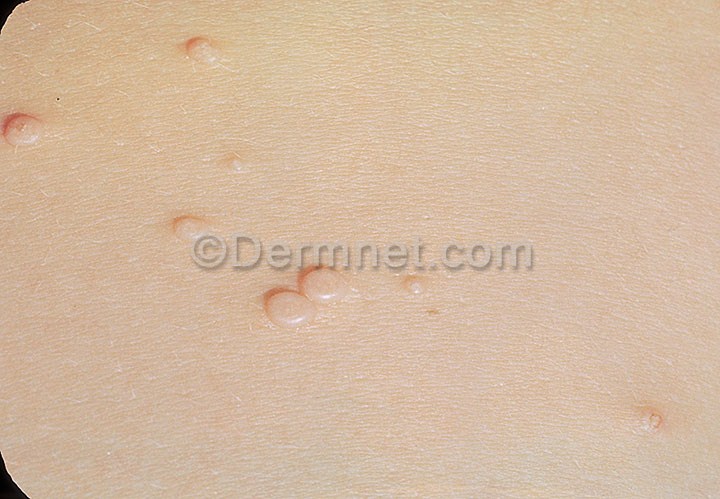
Disease: Warts Molluscum and other Viral Infections